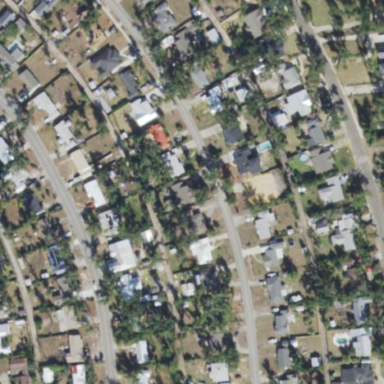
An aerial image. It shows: Residential area composed of single-family homes.